Field crop: tomato
Growth stage: 2
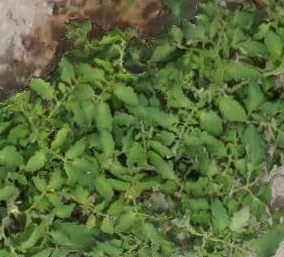
Species: tomato